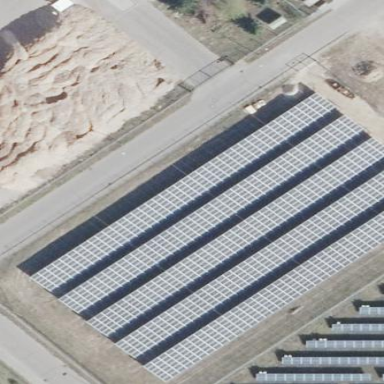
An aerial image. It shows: Solar power plant utilizing photovoltaic technology to generate electricity.